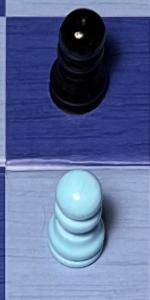
Label: Pawn_White